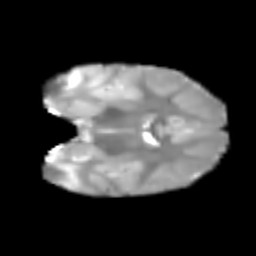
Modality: T2w
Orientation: coronal
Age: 6
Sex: female
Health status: healthy